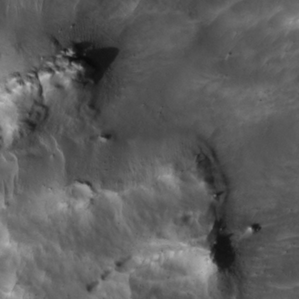
Label: non_frost